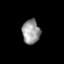
Tissue: prostate
Cell type: Myeloid cells
Senescence score: 0.7705
Nuclear area (px): 421
Mean DAPI intensity: 154.463